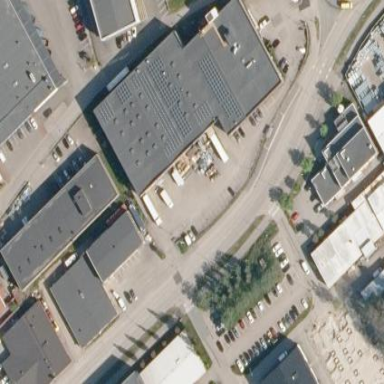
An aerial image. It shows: Industrial building.